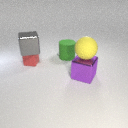
large purple metal cube to the right of small red rubber cube